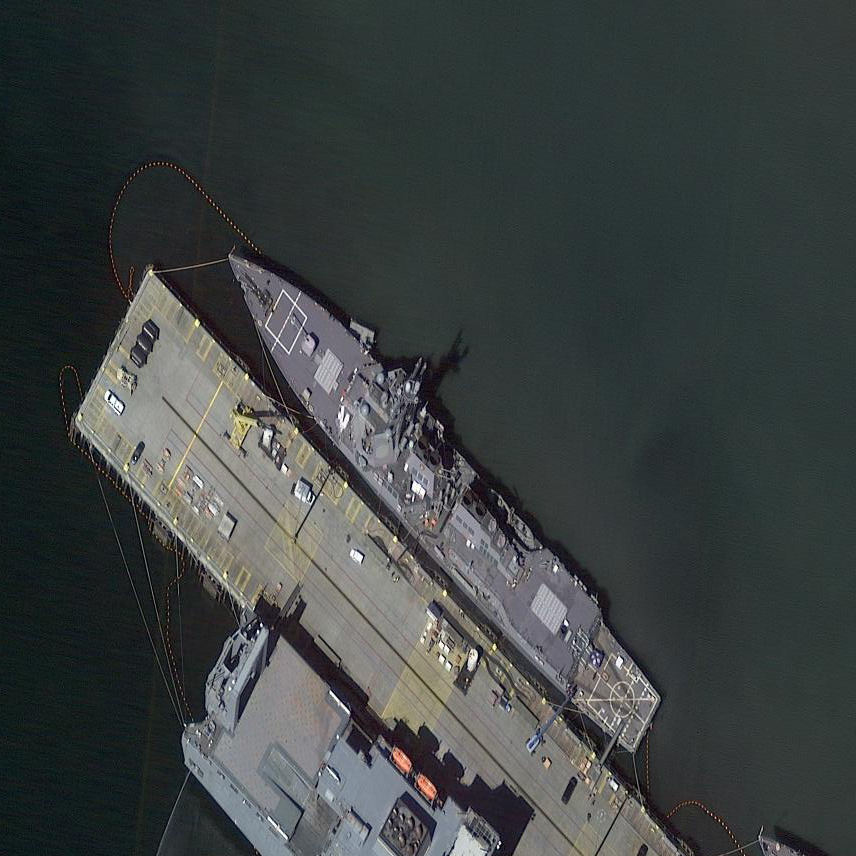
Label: destroyer